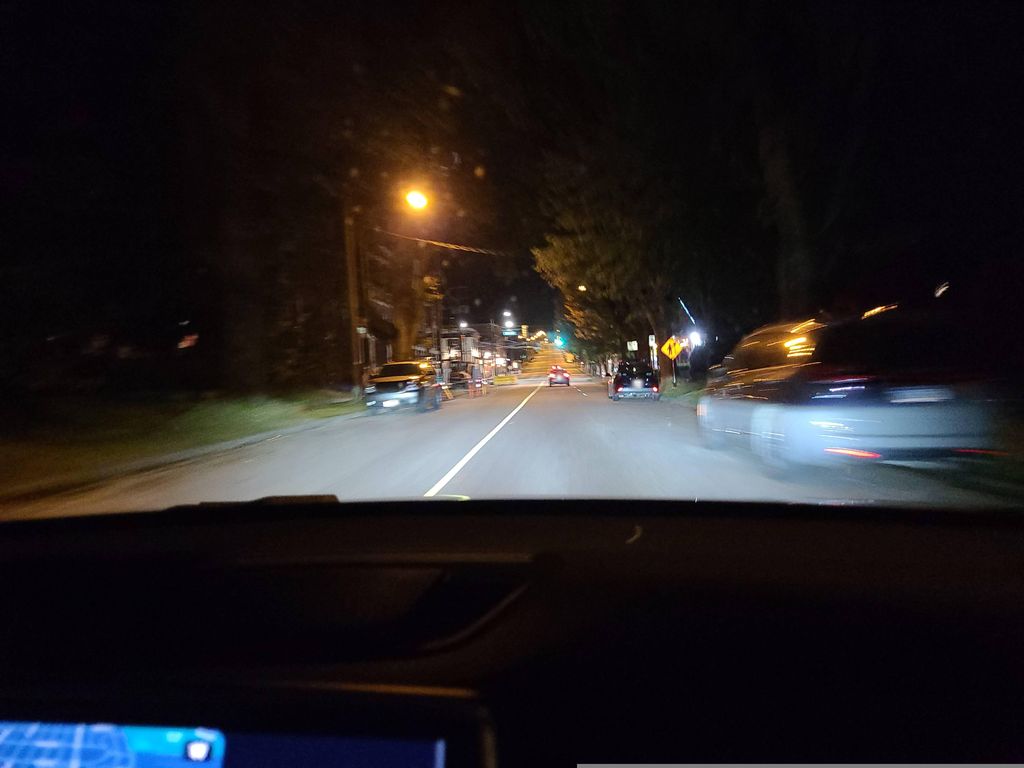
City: vancouver